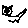
Label: cat